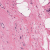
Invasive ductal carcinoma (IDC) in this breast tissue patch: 0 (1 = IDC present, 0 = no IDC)